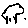
Label: tree